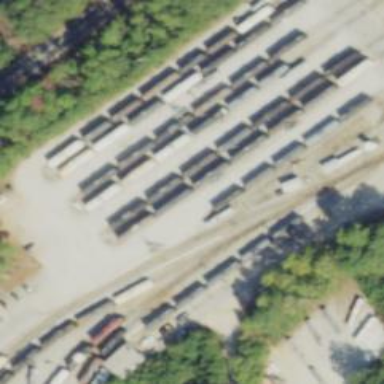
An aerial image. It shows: Rail spur service.